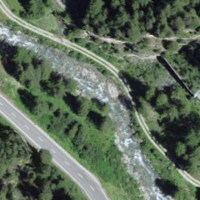
EUNIS habitat code: 15
Species observed at this site:
Dactylorhiza maculata